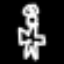
Label: angel